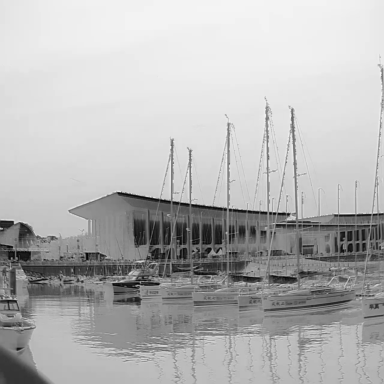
There are seven objects shown in the infrared image, including six sailboats, and a canoe.